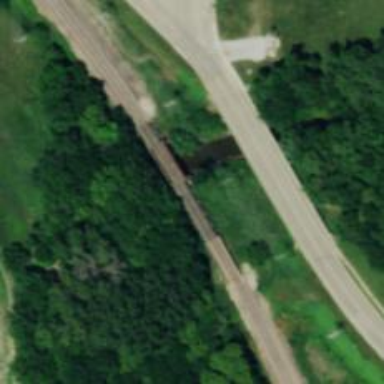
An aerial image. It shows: Railway bridge.